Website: lowes
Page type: review-order
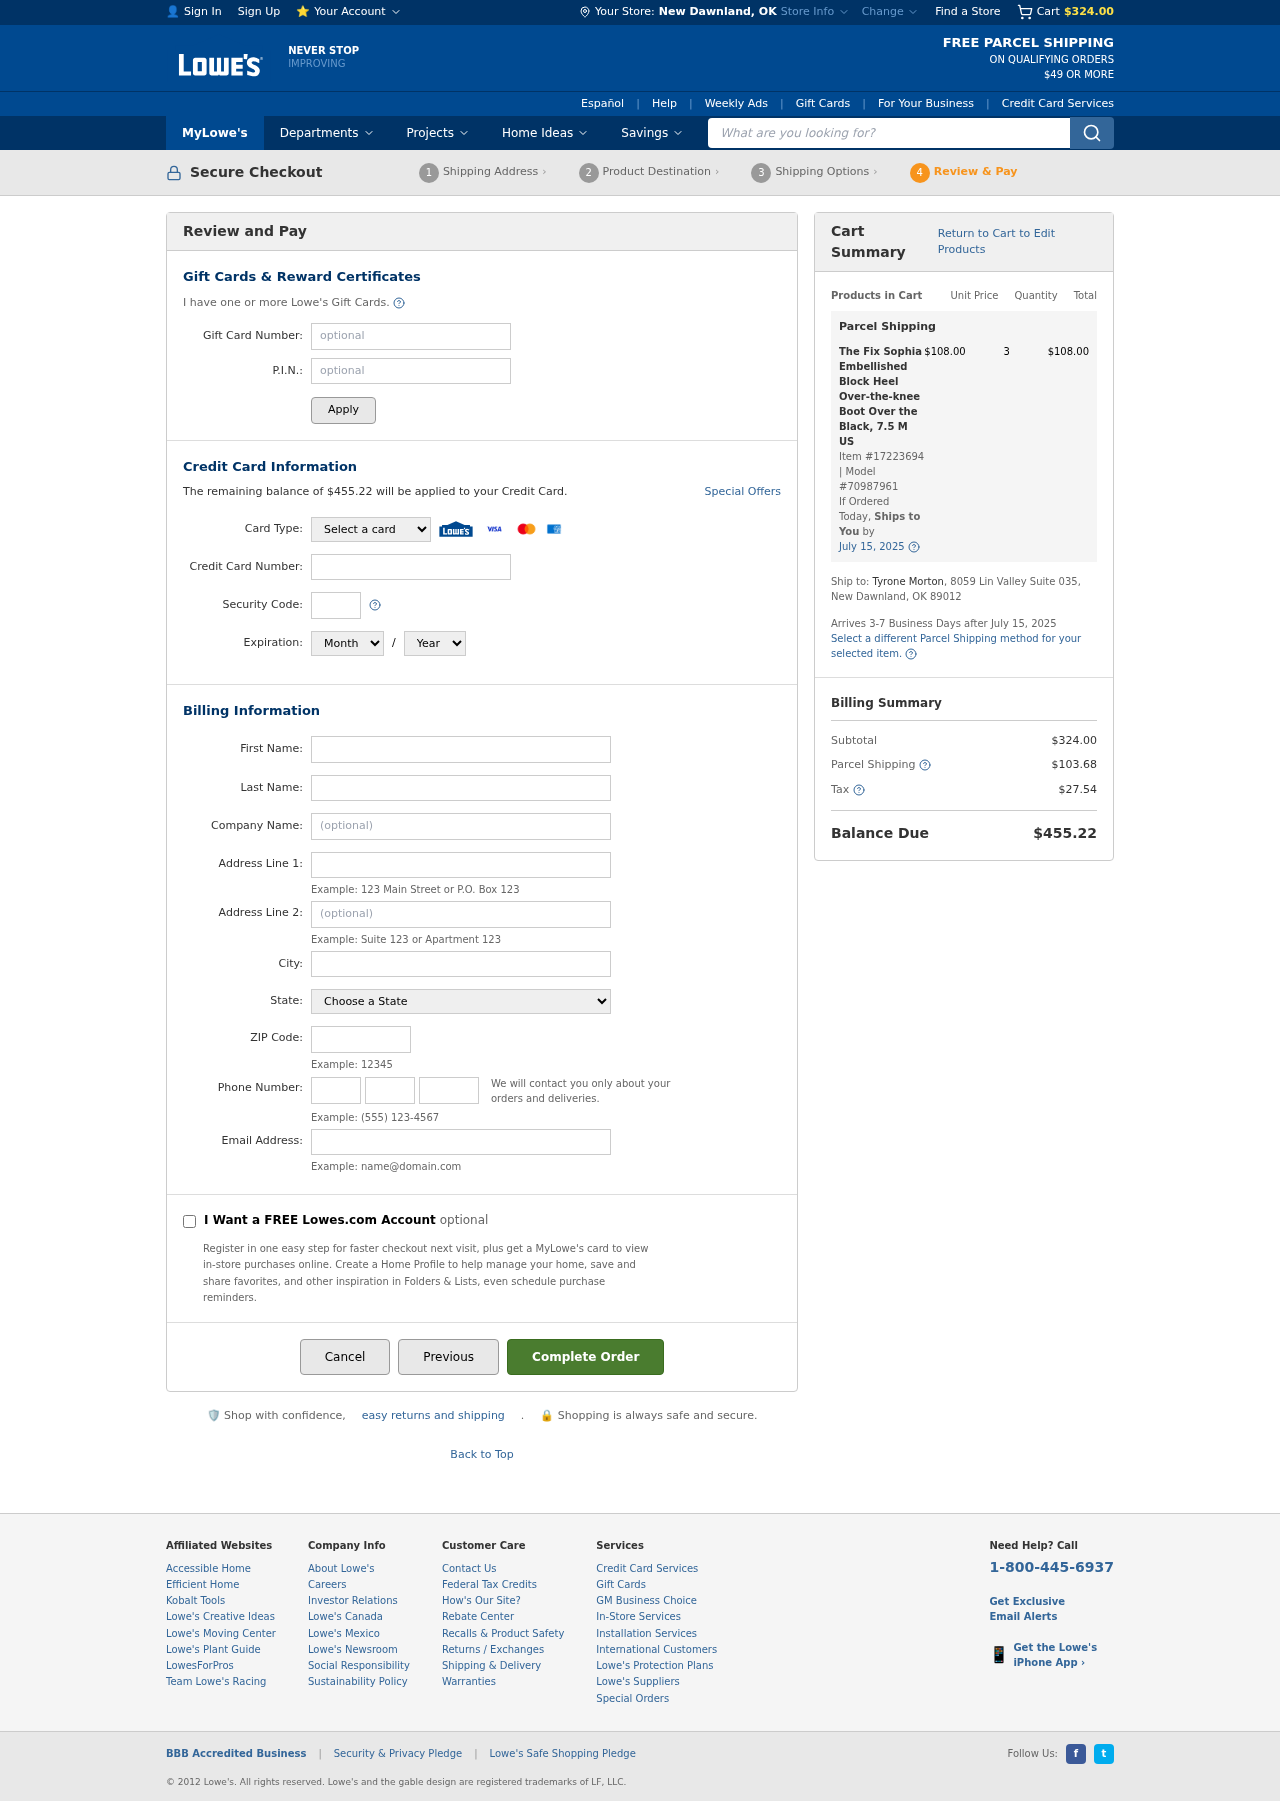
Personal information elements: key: PII_CARD_CVV
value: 7907
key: PII_CARD_EXPIRY_MONTH
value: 06
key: PII_CARD_EXPIRY_YEAR
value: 26
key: PII_CARD_NUMBER
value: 3781 5344 8009 812
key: PII_CARD_TYPE
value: American Express
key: PII_CITY
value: New Dawnland
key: PII_CITY_STATE
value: New Dawnland, OK
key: PII_EMAIL
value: tyronemorton@gmail.com
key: PII_FIRSTNAME
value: Tyrone
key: PII_LASTNAME
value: Morton
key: PII_PHONE_AREA
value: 902
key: PII_PHONE_PREFIX
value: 300
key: PII_PHONE_SUFFIX
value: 8474
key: PII_POSTCODE
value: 89012
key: PII_STATE
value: Oklahoma
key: PII_STREET
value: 8059 Lin Valley Suite 035
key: PII_STREET2
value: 8059 Lin Valley Suite 035
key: PII_STREET2
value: Apt. 028
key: PII_FULLNAME2
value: Tyrone Morton
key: PII_CITY_STATE_ZIP2
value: New Dawnland, OK 89012
Product elements: key: PRODUCT1_NAME
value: The Fix Sophia Embellished Block Heel Over-the-knee Boot Over the Black, 7.5 M US
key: PRODUCT1_PRICE
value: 108
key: PRODUCT1_QUANTITY
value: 3
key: PRODUCT1_ITEM_NUMBER
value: Item #17223694
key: PRODUCT1_MODEL_NUMBER
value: Model #70987961
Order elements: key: ORDER_SUBTOTAL
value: $324.00
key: ORDER_BALANCE_DUE
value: $455.22
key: ORDER_SHIPPING_DATE
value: July 15, 2025
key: ORDER_ITEM_TOTAL
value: $108.00
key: ORDER_SHIPPING_DATE2
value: July 15, 2025
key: ORDER_SHIPPING_COST
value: $103.68
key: ORDER_TAX
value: $27.54
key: ORDER_TOTAL
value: $455.22
Search elements: key: HEADER_SEARCH
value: What are you looking for?